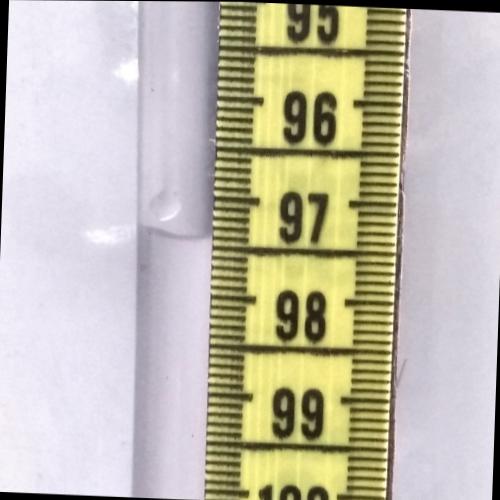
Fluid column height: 97.4 cm